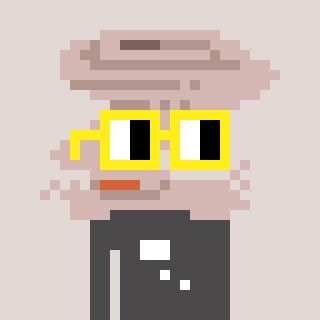
a pixel art character with square yellow glasses, a tornado-shaped head and a grayscale-colored body on a warm background